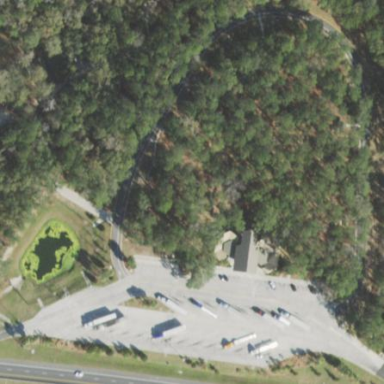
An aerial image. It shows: Rest area on the road.